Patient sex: M
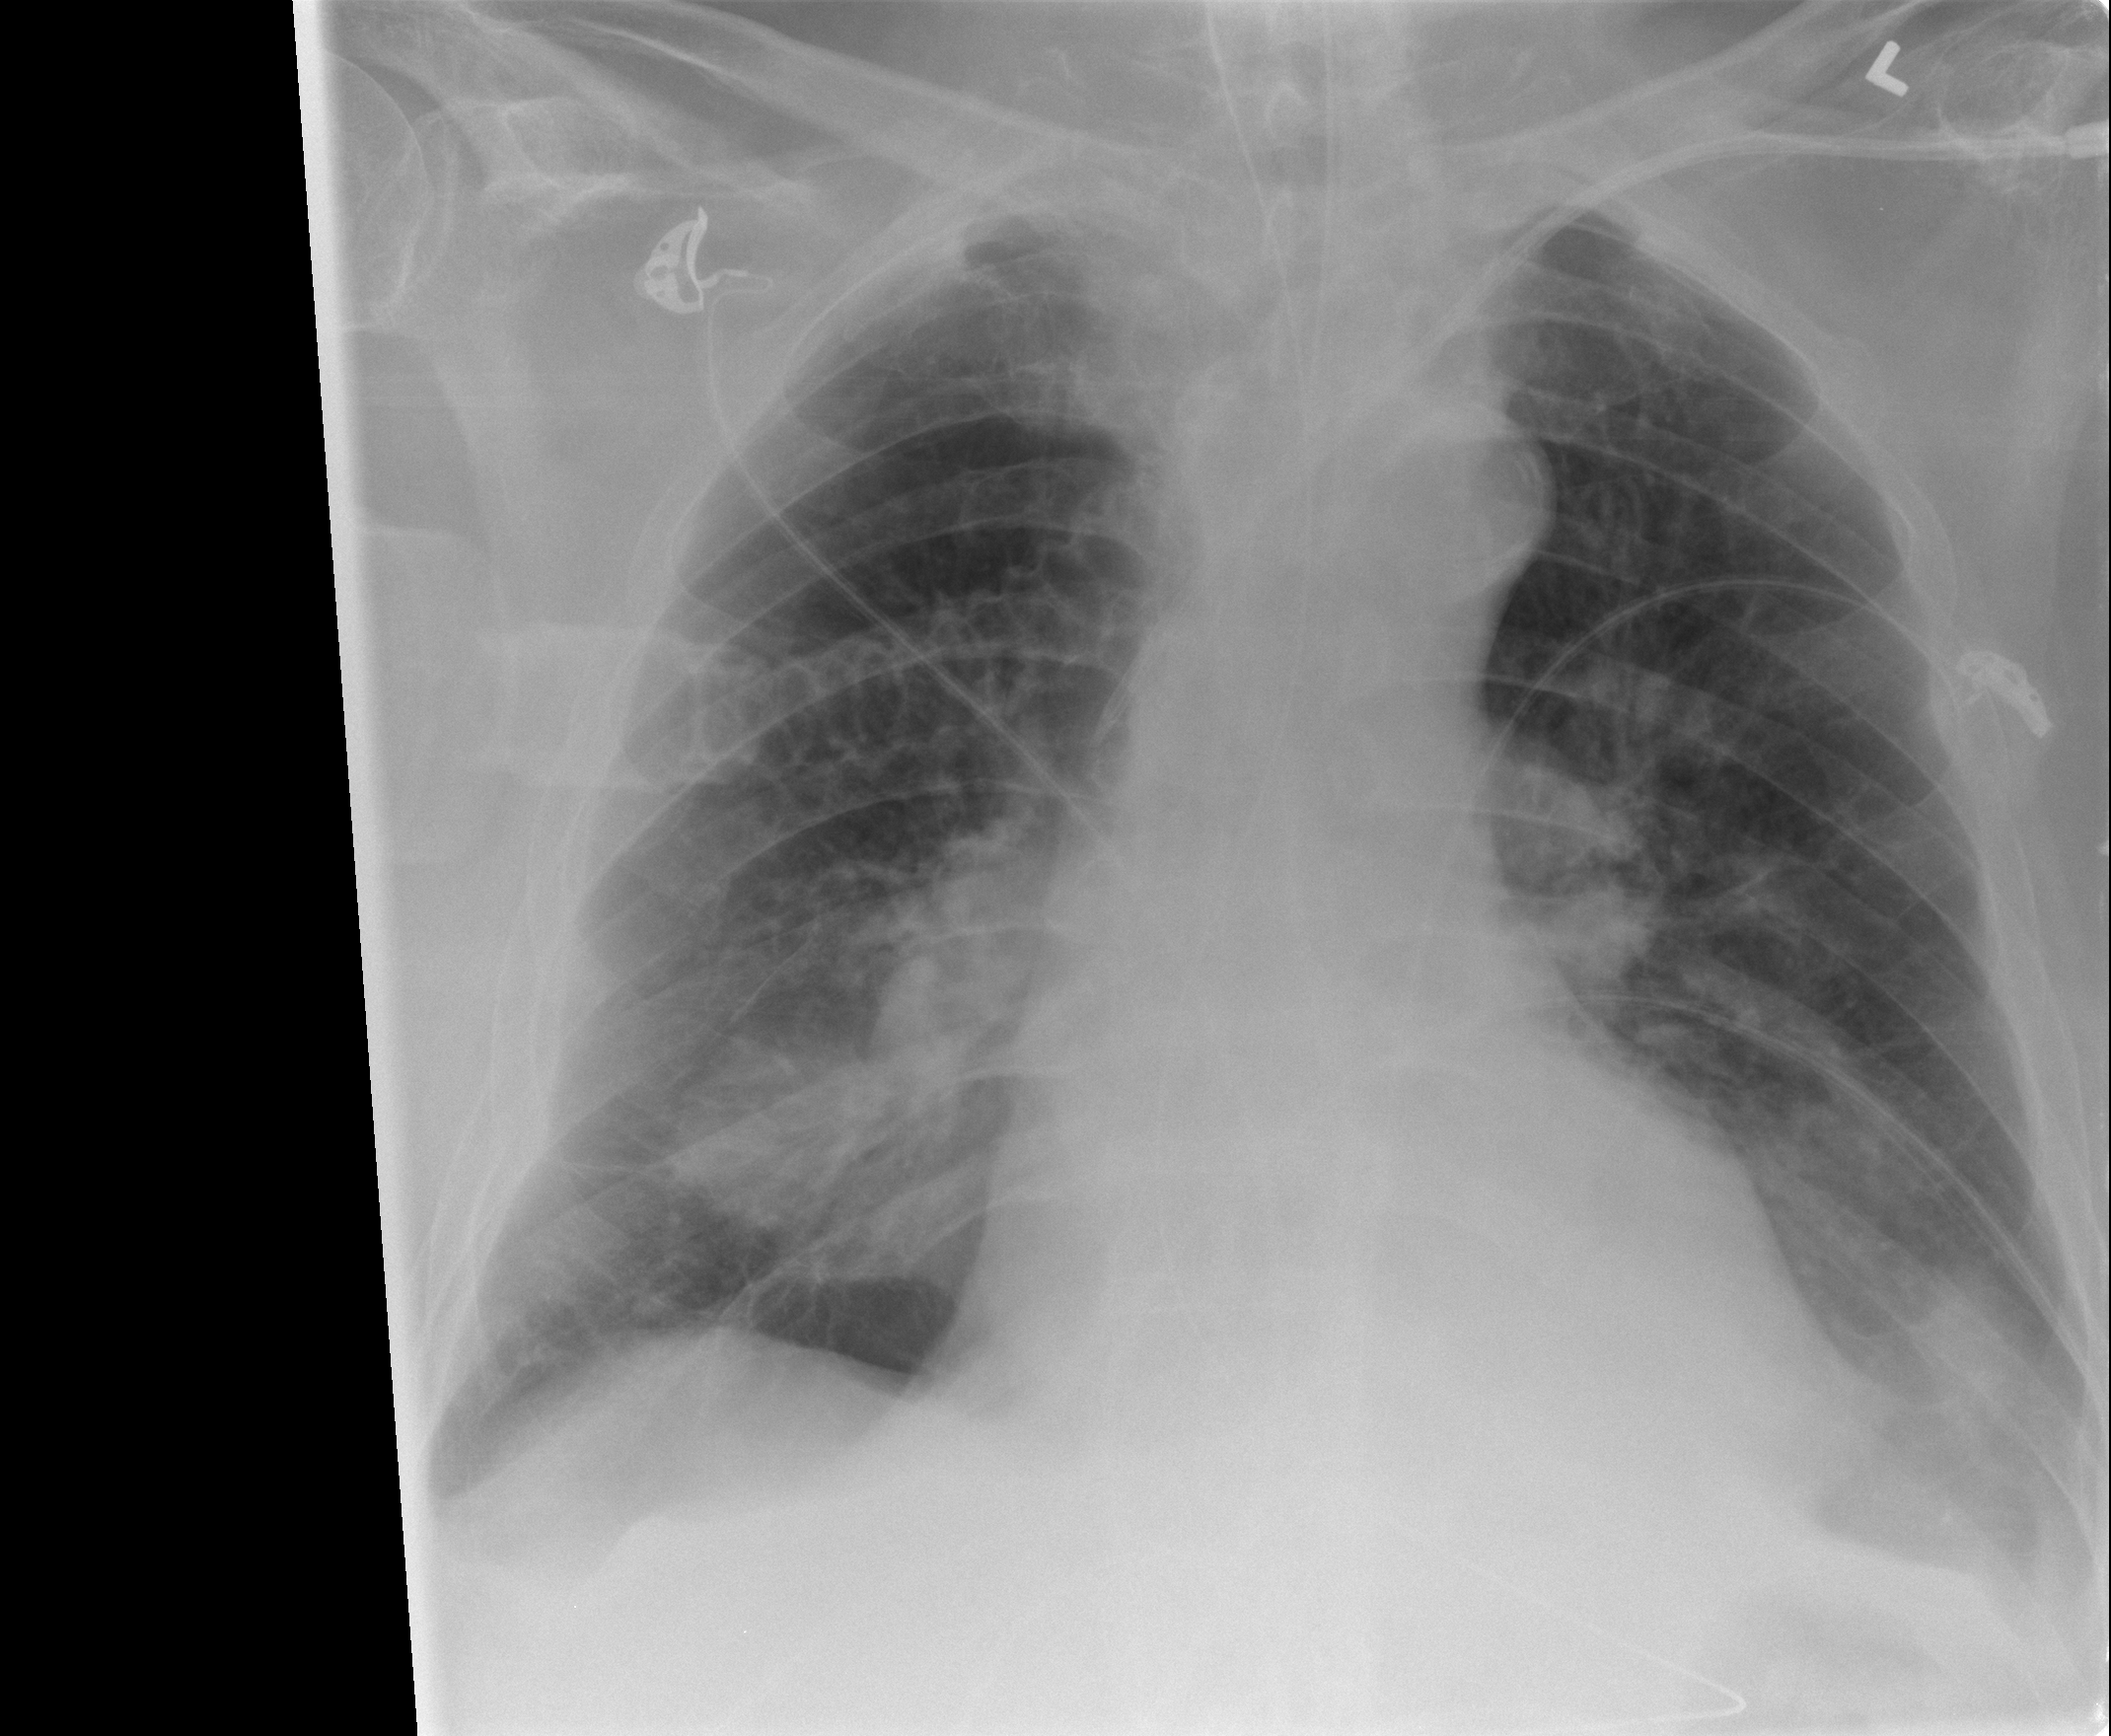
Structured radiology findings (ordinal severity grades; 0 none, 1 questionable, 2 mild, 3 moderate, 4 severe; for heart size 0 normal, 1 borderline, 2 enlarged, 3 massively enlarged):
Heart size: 0
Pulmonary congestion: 0
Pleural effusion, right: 2
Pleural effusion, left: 2
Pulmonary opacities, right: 2
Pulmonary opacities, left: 0
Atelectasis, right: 2
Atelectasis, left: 1